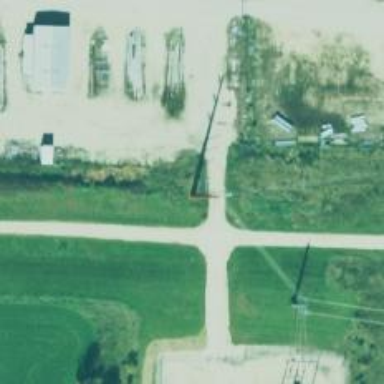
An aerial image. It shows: Power tower.